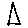
Label: triangle